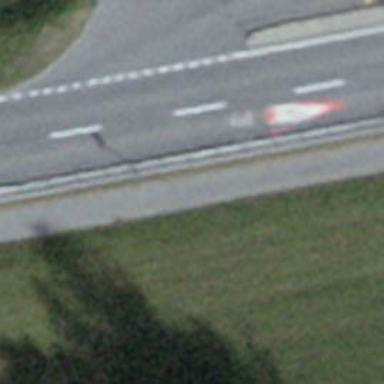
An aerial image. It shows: Asphalt cycleway.